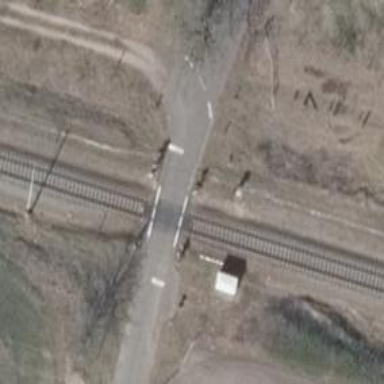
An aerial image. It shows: Railway track with contact lines for electrification.